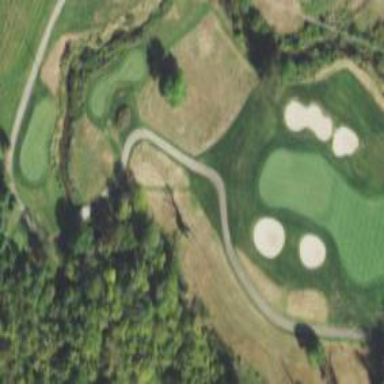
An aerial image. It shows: Path for both road and golf.